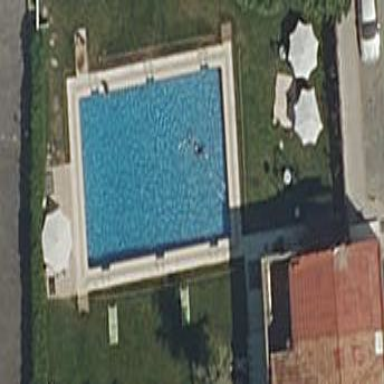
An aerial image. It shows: Swimming pool located in leisure land.